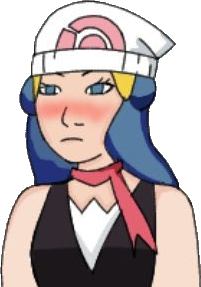
Label: 5_Doomer_Girl